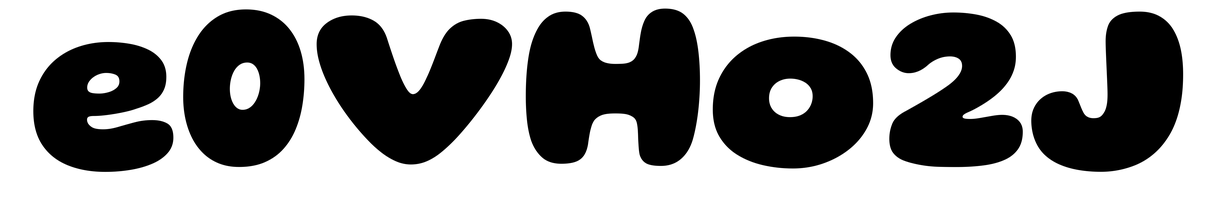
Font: Gluten_ExtraBold